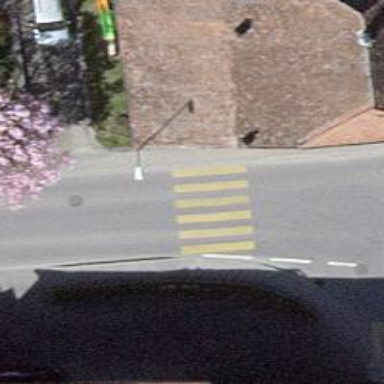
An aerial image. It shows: Marked zebra crossing on the road.